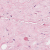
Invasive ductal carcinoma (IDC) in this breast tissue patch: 0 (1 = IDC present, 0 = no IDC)